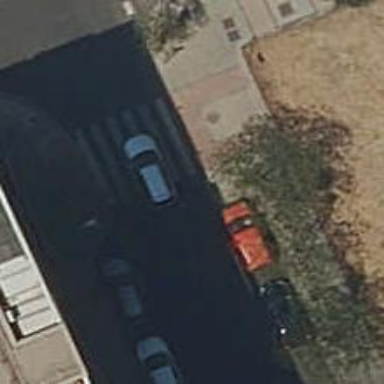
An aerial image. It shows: Uncontrolled zebra crossing on the road.